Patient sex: M
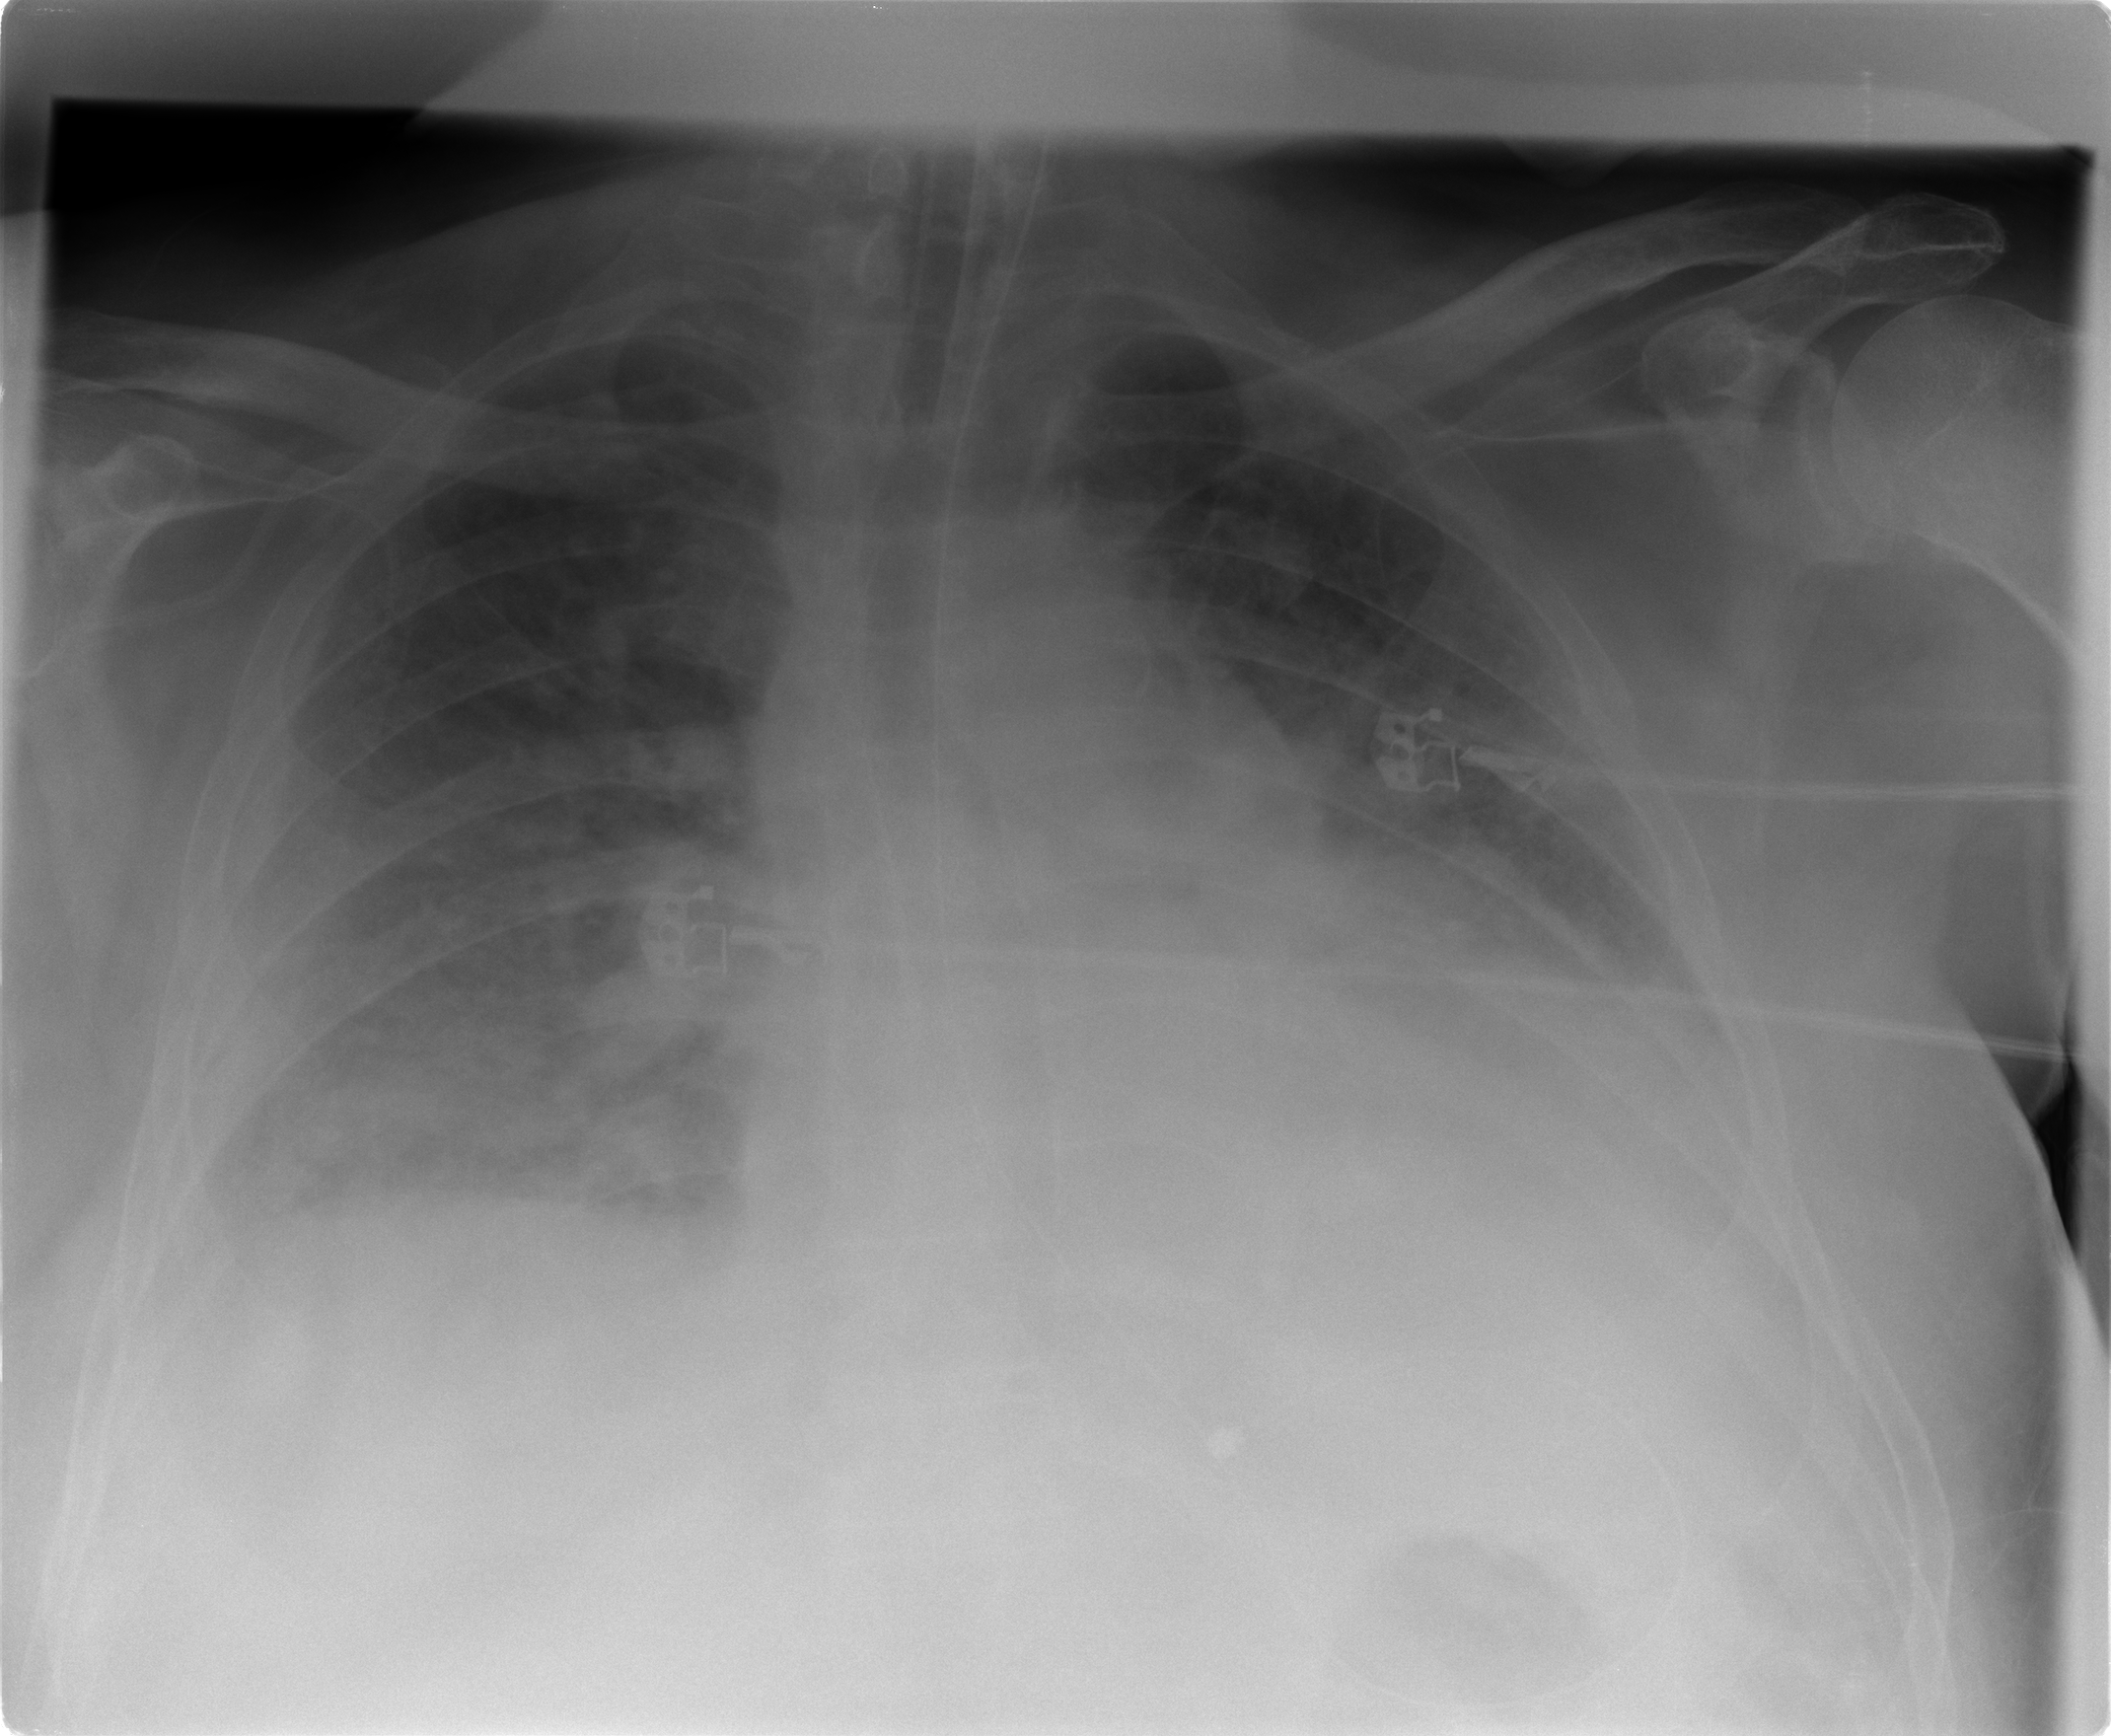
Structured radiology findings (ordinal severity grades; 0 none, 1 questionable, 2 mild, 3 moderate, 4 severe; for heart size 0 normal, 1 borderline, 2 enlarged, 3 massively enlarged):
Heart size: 2
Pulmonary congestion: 2
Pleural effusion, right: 2
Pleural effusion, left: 2
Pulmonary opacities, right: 2
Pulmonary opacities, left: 2
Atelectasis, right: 2
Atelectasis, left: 2